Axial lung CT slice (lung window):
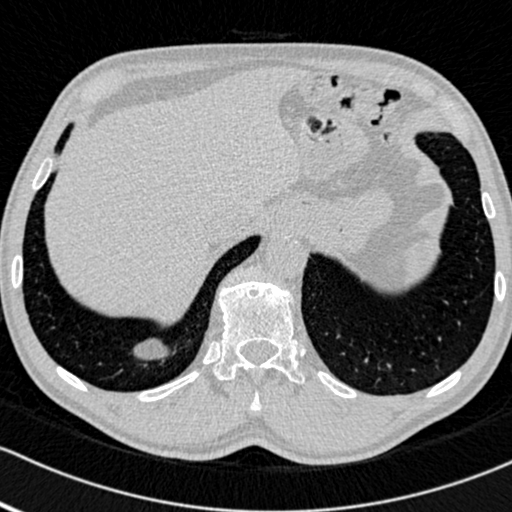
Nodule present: no